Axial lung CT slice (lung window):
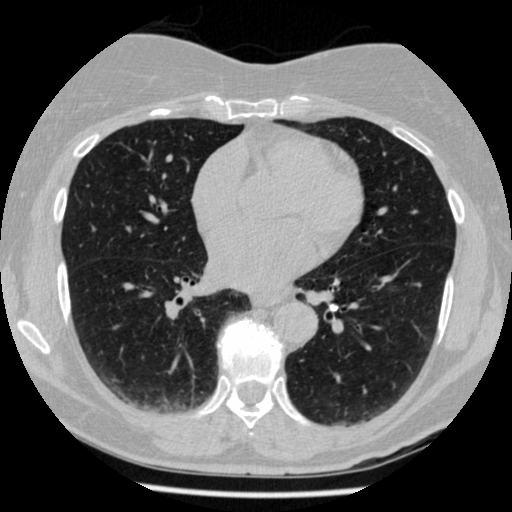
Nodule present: no